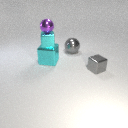
small gray metal cube to the right of large gray metal sphere